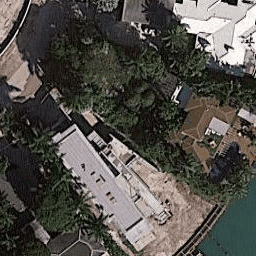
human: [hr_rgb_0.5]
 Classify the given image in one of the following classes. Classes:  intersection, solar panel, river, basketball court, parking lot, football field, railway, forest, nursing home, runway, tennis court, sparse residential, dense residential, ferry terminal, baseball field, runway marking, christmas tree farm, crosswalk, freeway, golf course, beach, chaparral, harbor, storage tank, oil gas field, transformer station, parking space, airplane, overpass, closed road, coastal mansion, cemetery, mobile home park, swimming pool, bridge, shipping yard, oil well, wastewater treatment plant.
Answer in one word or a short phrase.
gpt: coastal mansion